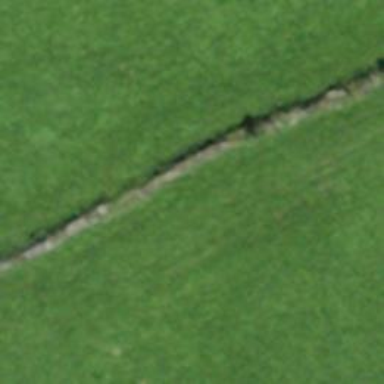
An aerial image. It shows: Dry stone wall barrier.